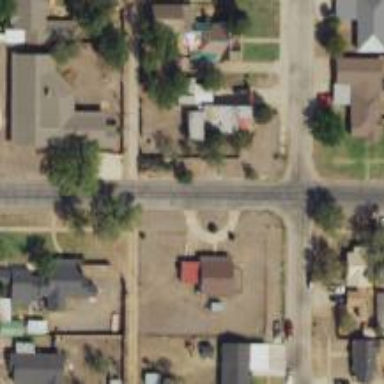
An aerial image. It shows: Alley classified as service road.